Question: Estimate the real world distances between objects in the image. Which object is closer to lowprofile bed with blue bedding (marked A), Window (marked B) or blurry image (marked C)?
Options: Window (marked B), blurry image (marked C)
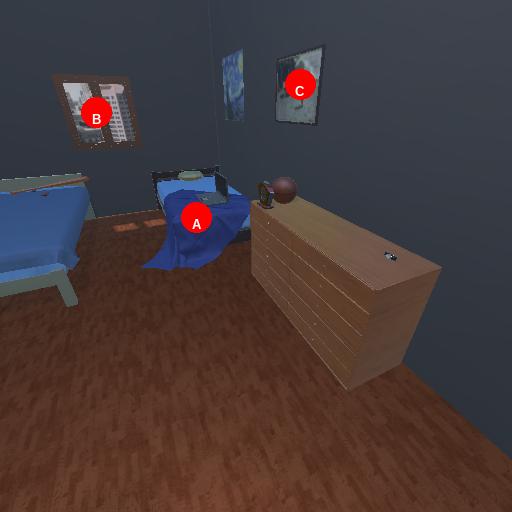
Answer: Window (marked B)